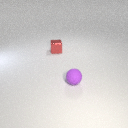
small purple rubber sphere to the right of small red metal cube